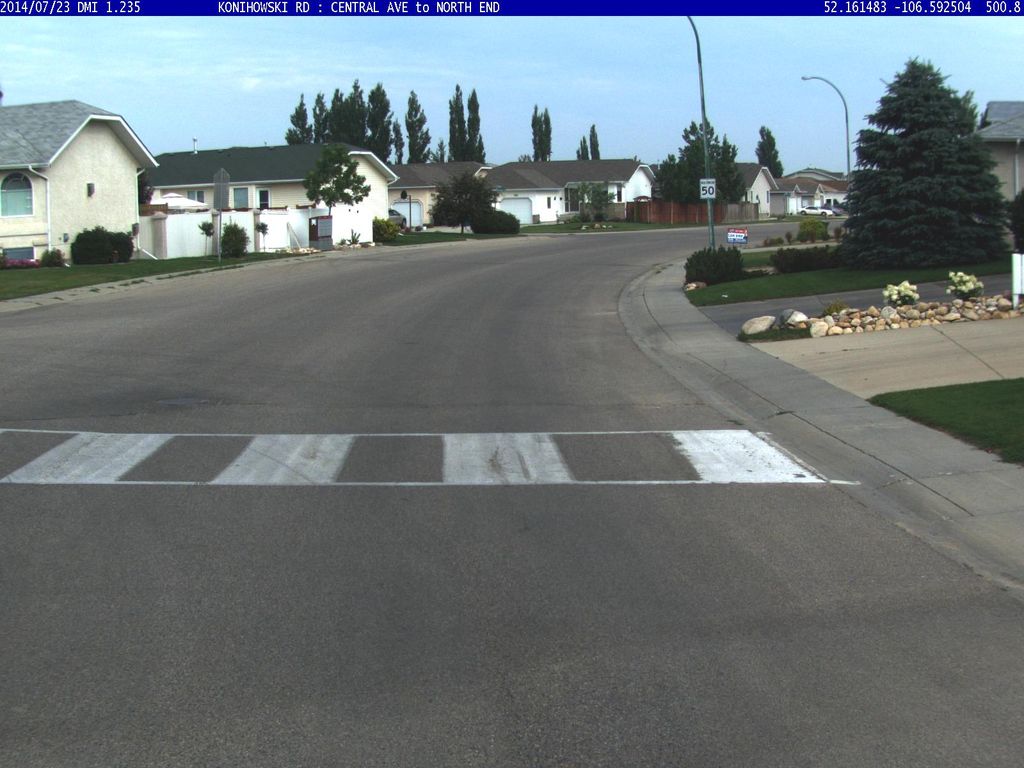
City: saskatoon